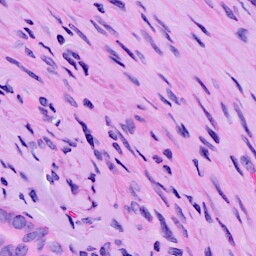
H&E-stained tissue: Ovarian